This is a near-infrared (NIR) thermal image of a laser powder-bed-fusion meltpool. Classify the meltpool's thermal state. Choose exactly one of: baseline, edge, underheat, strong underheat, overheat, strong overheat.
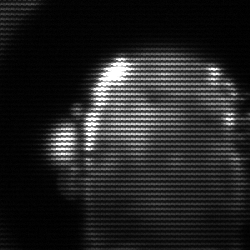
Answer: baseline